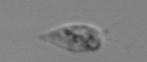
Label: Amoeba